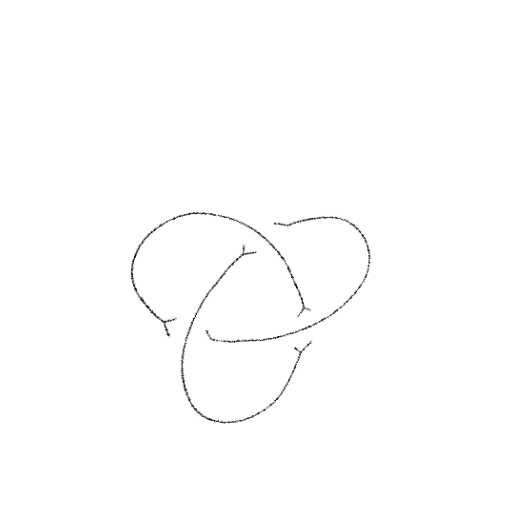
Crossing number: 3